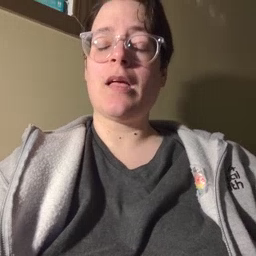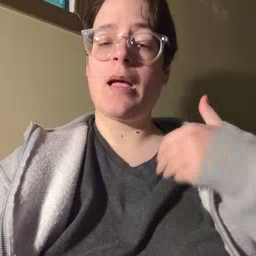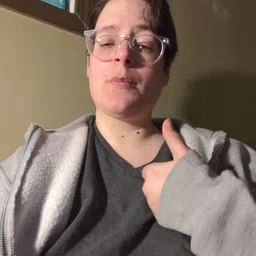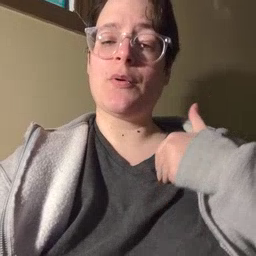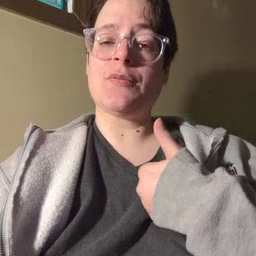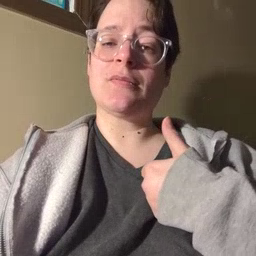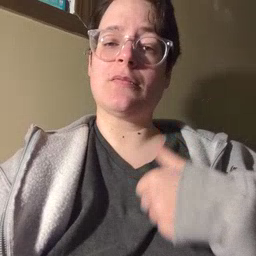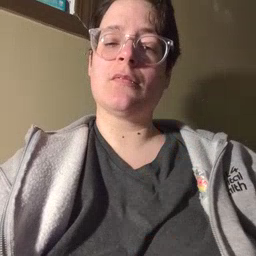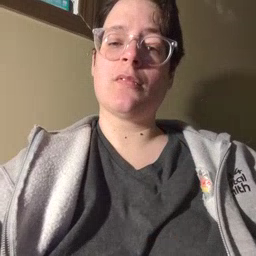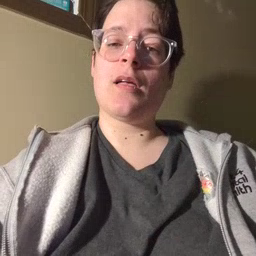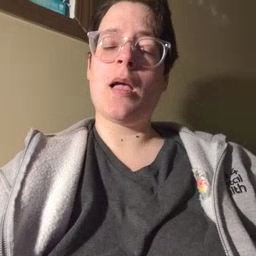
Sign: animal